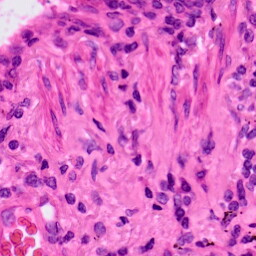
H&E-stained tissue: Lung